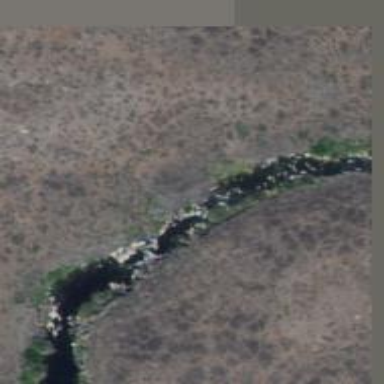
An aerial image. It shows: Isolated rapid.